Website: bh-photo
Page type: customer-info-address
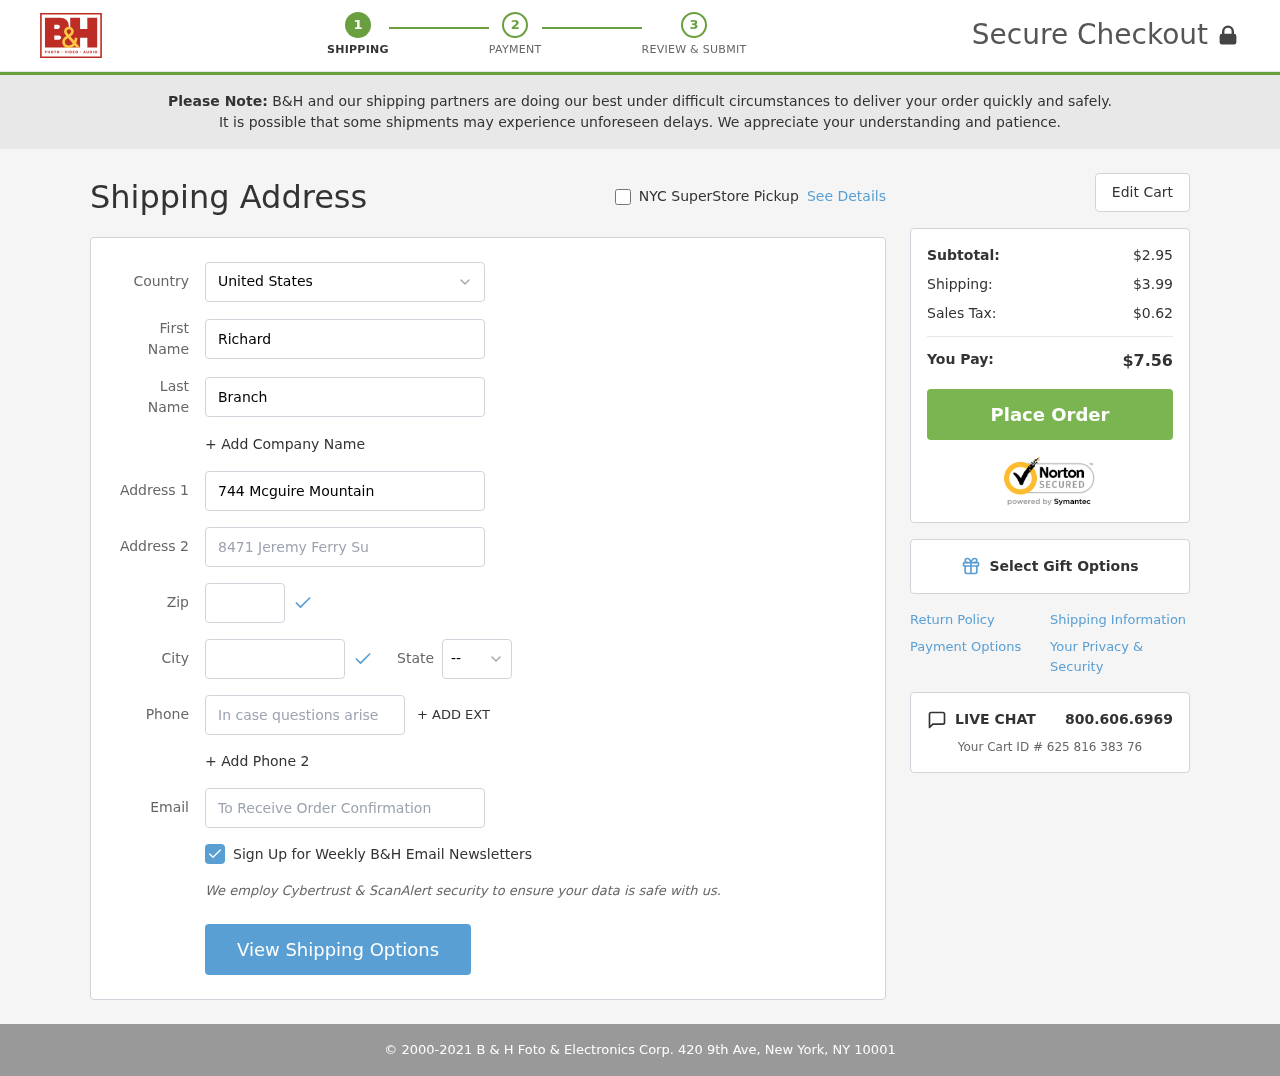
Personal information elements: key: PII_CITY
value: Lake Robertside
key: PII_COUNTRY
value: United States
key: PII_EMAIL
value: richard_branch@hotmail.com
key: PII_FIRSTNAME
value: Richard
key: PII_LASTNAME
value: Branch
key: PII_PHONE
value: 3775274367
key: PII_POSTCODE
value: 32189
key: PII_STATE_ABBR
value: WA
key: PII_STREET
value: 744 Mcguire Mountain
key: PII_STREET2
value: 8471 Jeremy Ferry Suite 464
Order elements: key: ORDER_SUBTOTAL
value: $2.95
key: ORDER_SHIPPING_COST
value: $3.99
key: ORDER_TAX
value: $0.62
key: ORDER_TOTAL
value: $7.56
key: ORDER_ID
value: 625 816 383 76